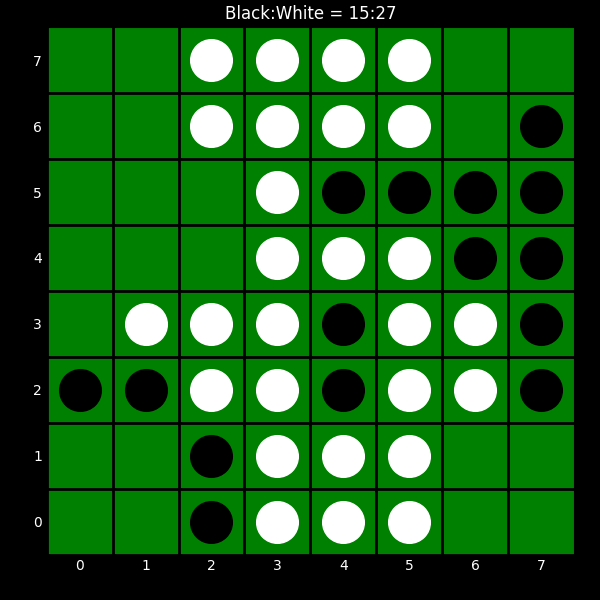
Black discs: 15
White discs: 27